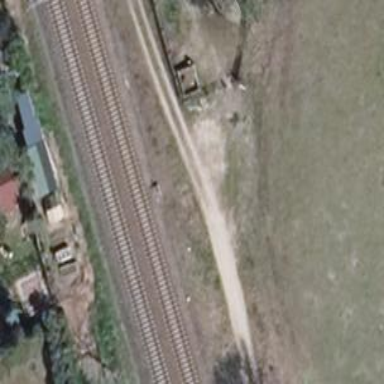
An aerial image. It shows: Railway signal.